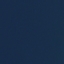
Land use / land cover class: SeaLake